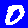
Digit: 0